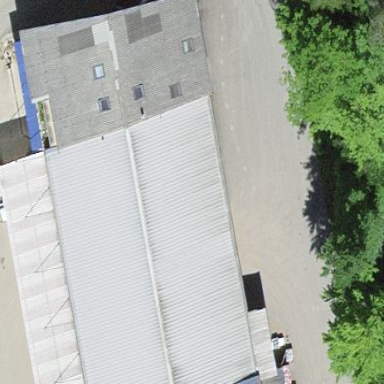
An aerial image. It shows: Industrial building.